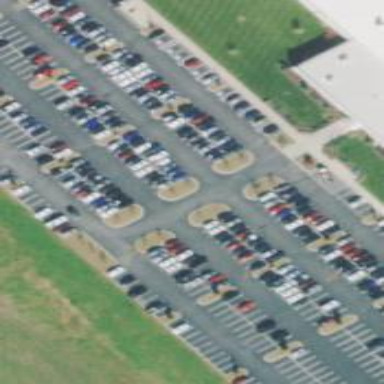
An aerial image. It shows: Parking aisle designated as service road.